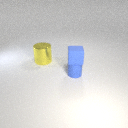
large yellow metal cylinder to the left of small blue rubber cylinder